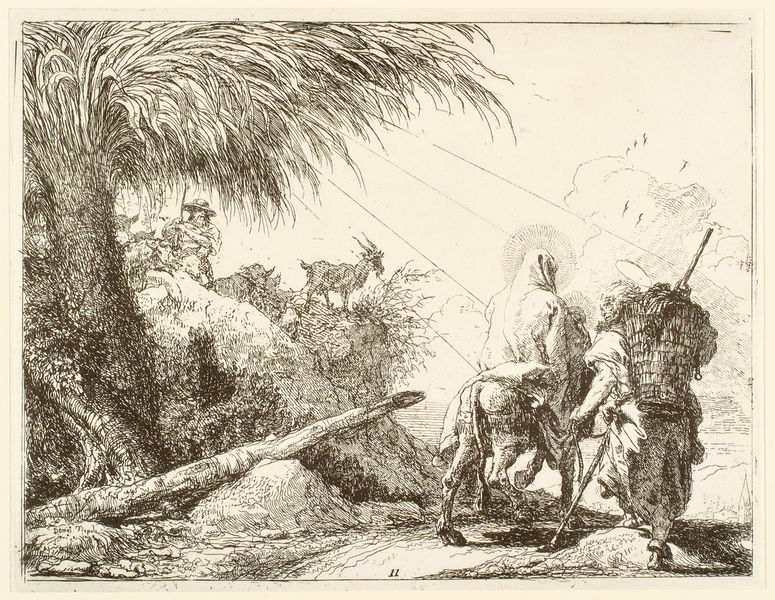
Titel: Die Flucht nach Ägypten
Künstler: Domenico Giovanni Tiepolo
Institution: Berlin, Kupferstichkabinett
Schlagwörter: baum, felsen, himmel, mann, wolken, landschaft, menschen, frau, skizze, zeichnung, weg, hügel, natur, stamm, vögel, familie, esel, pferd, reiter, stock, gehstock, kiepe, bergig, fels, gebirge, beobachter, korb, palme, flucht, orient, strahlen, druck, schwarzweiss, stich, bleistift, maultier, heiligenschein, jesus, pfer, heiliger, felsvorsprung, maria, verschleiert, ziegenbock, ziege, josef, joseph, ägypten, pilger, heiige, flucht ägypten, haielige familie